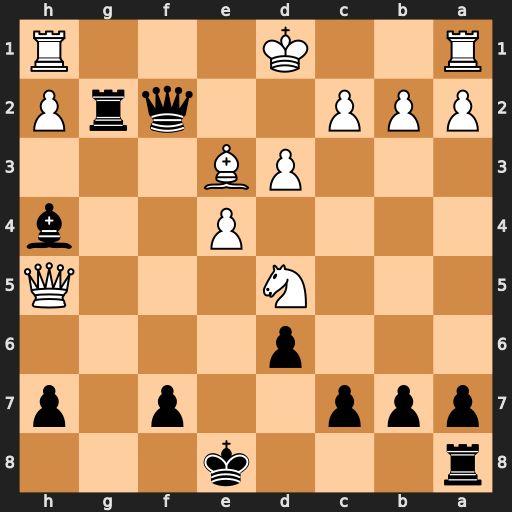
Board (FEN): r3k3/ppp2p1p/3p4/3N3Q/4P2b/3PB3/PPP2qrP/R2K3R
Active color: b
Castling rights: q
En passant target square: -
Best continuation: Qxc2#